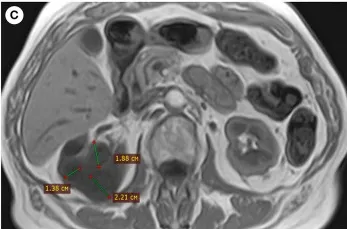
MRI of the patient's abdominal cavity (without contrast). (B) The lesion had an irregular shape and a bumpy surface, 3D-reconstruction from the SSFP series.
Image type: radiology (mri)